Interaction volume radius: 10 \u00c5
Interaction volume height: 10 \u00c5
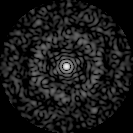
Disorder parameter: 0.846